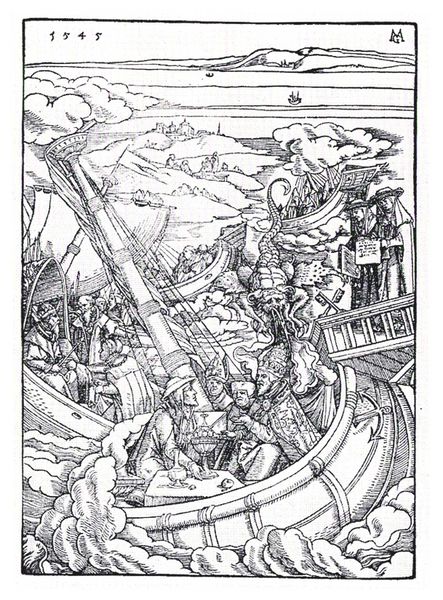
Titel: Der Schiffbruch der katholischen Kirche
Künstler: Matthias Gerung
Institution: (Seriendruck)
Schlagwörter: berg, himmel, kampf, mann, meer, wasser, weiß, wolken, frauen, landschaft, menschen, see, ufer, holz, männer, schwarz, szene, zeichnung, tuch, rahmen, signatur, ferne, horizont, hügel, brücke, kirche, insel, land, kelch, mantel, krone, boot, boote, gischt, holzschnitt, küste, schiff, schiffe, schrift, segel, wellen, mast, gebirge, grafik, graphik, linien, krieg, leiter, schiffbruch, schlacht, seenot, steg, sturm, unwetter, wogen, bischof, könig, papst, soldaten, zahlen, becher, buch, burg, kreuz, religion, druck, monogramm, schraffur, holzstich, radierung, stich, seite, illustration, schwarzweiß, kardinal, entwurf, strudel, priester, mönch, bischöfe, geistliche, tiara, schlüssel, matrosen, anker, dürer, pokal, kupferstich, ungeheuer, drachen, kentern, wikinger, monster, untier, überfahrt, seeleute, barke, arche, ungeheur, pabst, wass, narrenschiff, seeungeheur, 1545, himmel dürer, schwars weiß, schiffsbrücke, seeungeheure